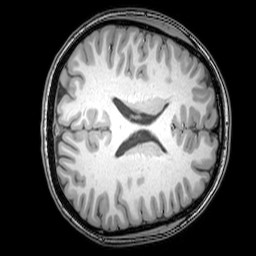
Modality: T1w
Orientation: axial
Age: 21
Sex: female
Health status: healthy
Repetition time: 0.081 s
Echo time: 0.037 s